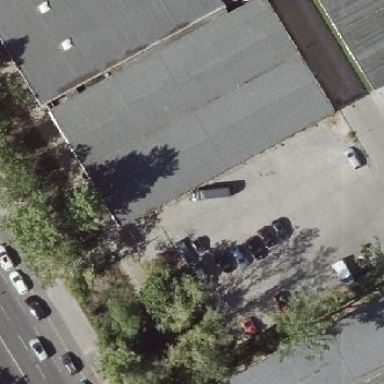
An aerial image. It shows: Building housing furniture shop.